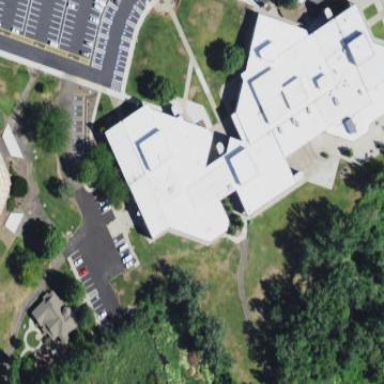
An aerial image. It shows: College building.